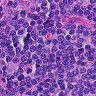
Metastatic tissue present: no